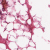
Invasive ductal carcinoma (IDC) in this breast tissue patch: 0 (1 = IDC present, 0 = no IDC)